Field crop: tomato
Growth stage: 1
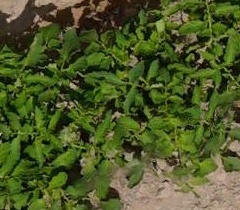
Species: tomato